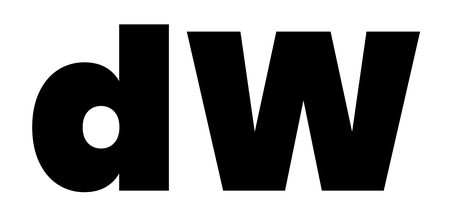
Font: Poppins-Black